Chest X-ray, PA view. Patient: 26 years old, sex M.
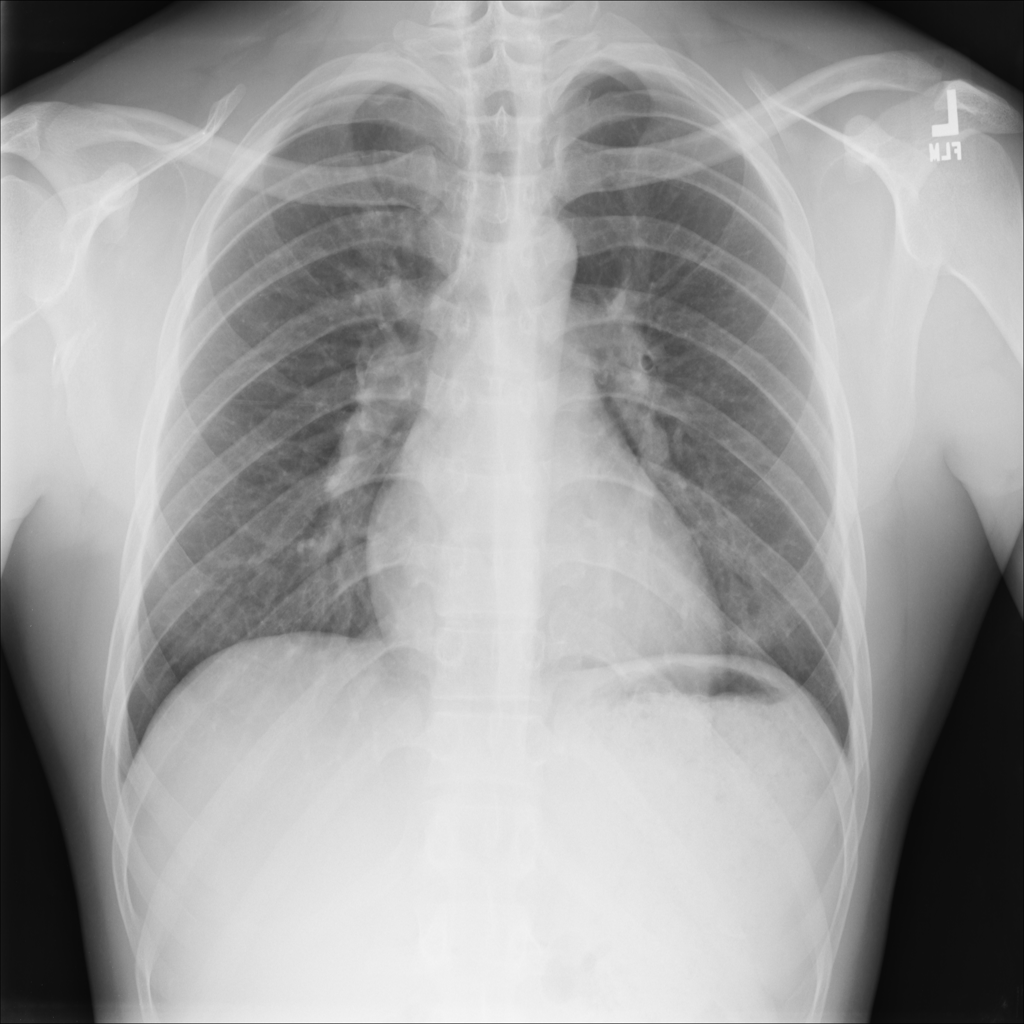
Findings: No Finding